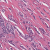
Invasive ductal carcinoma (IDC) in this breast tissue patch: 1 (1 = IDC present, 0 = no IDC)